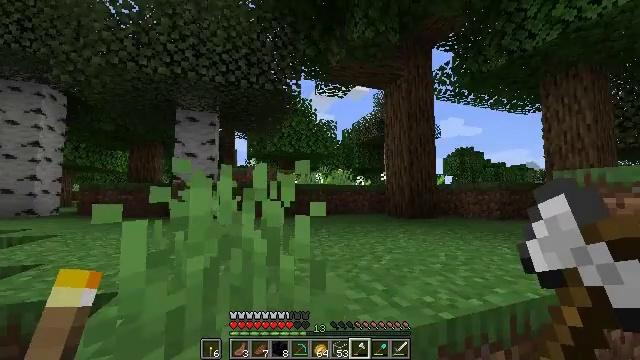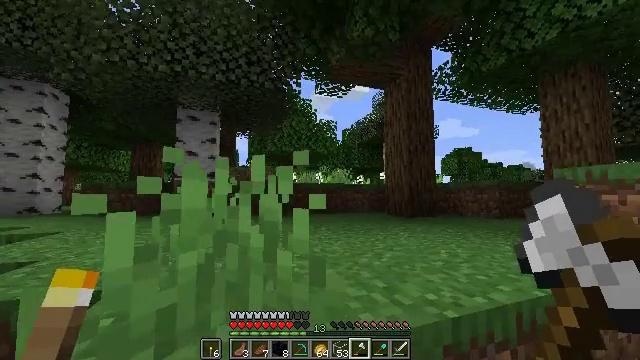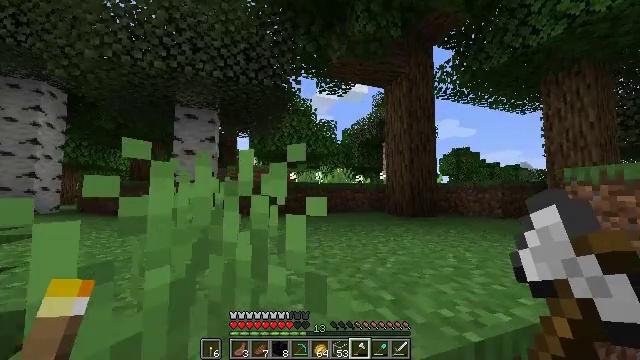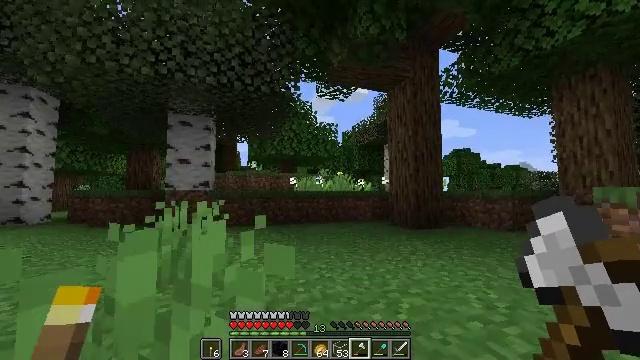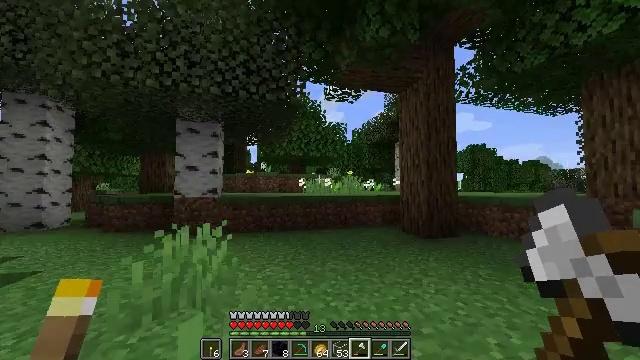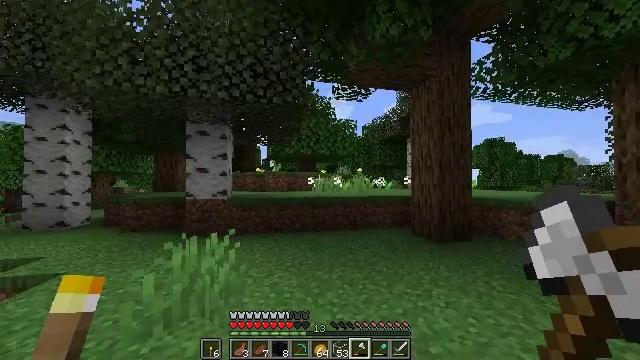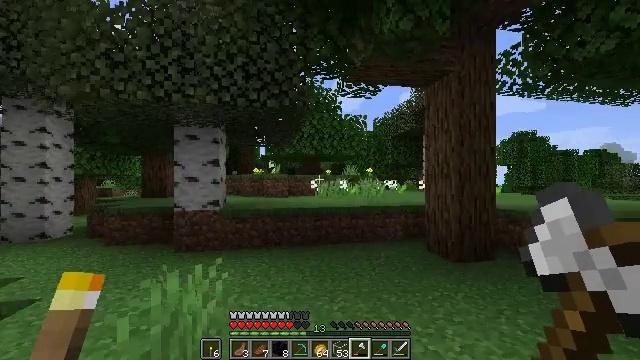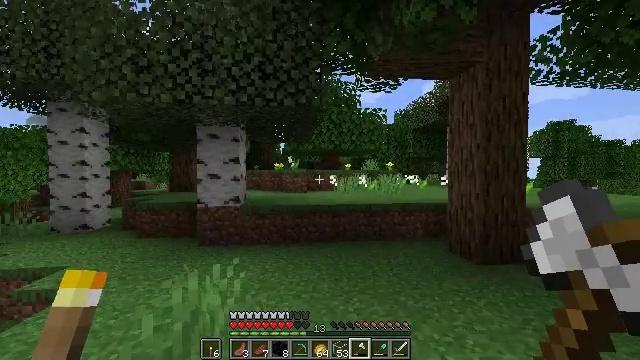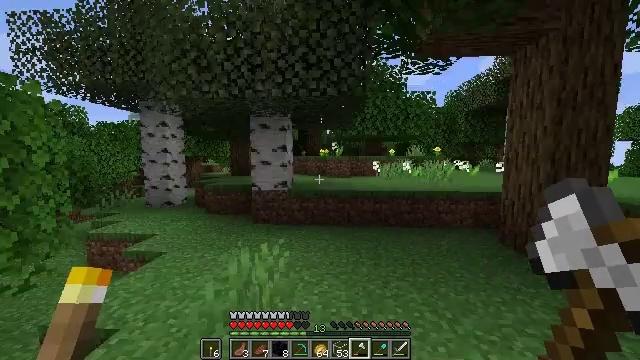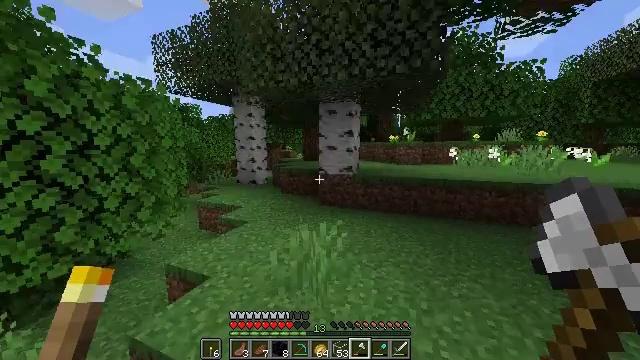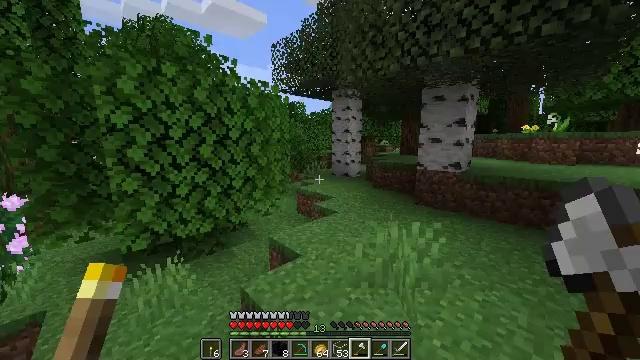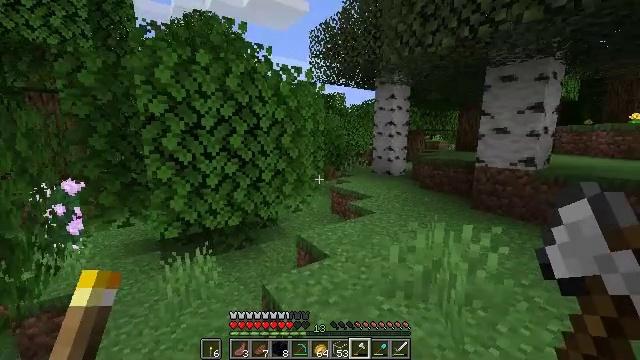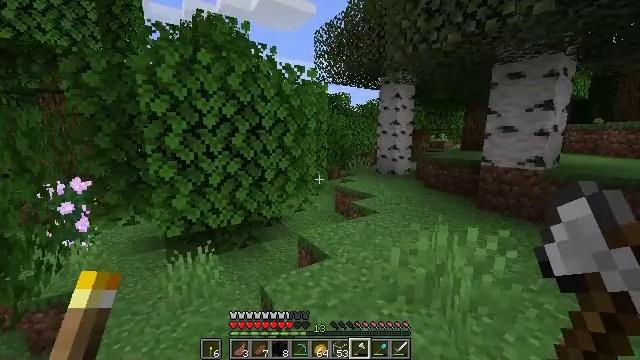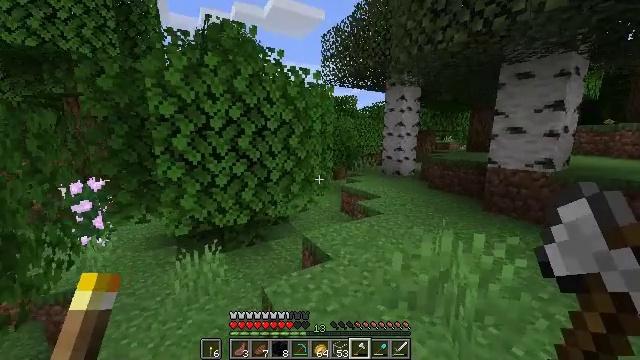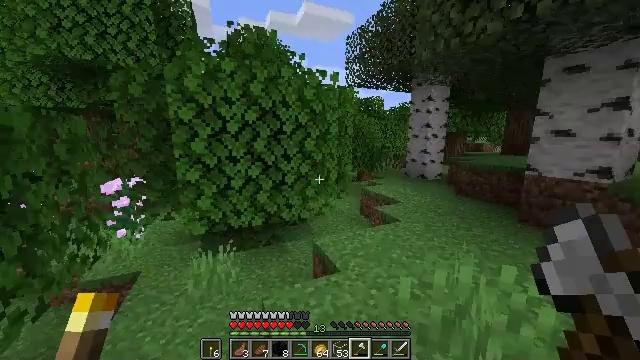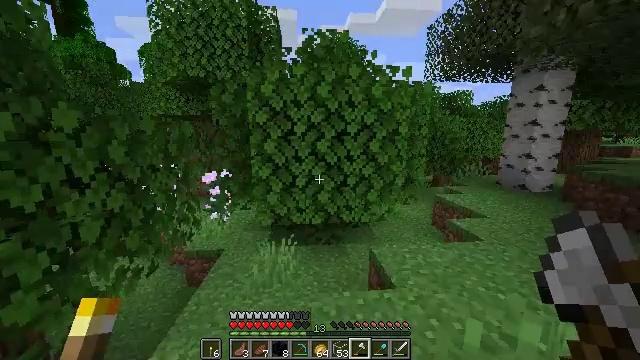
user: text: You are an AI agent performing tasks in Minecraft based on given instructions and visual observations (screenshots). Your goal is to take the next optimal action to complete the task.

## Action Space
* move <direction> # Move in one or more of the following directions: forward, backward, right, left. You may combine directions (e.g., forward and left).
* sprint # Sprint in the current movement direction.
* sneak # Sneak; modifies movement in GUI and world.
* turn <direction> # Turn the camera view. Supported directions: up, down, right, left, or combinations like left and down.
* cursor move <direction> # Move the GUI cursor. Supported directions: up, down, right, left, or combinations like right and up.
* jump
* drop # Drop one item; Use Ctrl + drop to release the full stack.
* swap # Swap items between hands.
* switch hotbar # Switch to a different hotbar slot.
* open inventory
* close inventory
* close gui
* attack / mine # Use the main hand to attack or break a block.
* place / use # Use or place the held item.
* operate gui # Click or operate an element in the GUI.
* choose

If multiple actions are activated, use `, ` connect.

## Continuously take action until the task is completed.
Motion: motion action
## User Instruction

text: Break the sugar cane.
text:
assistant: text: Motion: move forward, sprint, jump
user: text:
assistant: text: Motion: move forward, jump
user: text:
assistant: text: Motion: move forward, jump
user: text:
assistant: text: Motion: move forward, turn left and down, jump
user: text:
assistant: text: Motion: move forward, sprint, turn left and down, jump
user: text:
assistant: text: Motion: move forward, sprint, turn left, jump
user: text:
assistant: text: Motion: move forward, sprint, turn left and down, jump
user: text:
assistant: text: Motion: move forward, turn left and down, jump
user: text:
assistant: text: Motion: move forward, turn left and down, jump
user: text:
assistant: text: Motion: move forward, turn left and down, jump
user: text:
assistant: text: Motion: move forward, turn left, jump
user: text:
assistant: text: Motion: move forward, turn left
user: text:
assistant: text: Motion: move forward and move right, turn left
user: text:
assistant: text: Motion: move forward and move right, turn left
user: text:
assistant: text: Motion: move forward and move right, turn left
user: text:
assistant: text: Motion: move forward and move right, turn left
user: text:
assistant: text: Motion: move forward and move right, turn left
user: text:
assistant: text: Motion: move right
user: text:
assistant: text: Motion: move right
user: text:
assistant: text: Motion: move right, turn right
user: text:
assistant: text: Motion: turn right
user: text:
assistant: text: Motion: move right, turn right
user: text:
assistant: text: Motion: move forward and move right
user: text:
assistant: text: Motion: move forward and move right
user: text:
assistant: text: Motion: move forward and move right
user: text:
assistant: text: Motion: move forward and move right
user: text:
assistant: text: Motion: move forward and move right, sprint
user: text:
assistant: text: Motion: move forward and move right, sprint
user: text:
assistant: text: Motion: move forward and move right, sprint, turn left
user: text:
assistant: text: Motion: move forward and move right, sprint, turn left